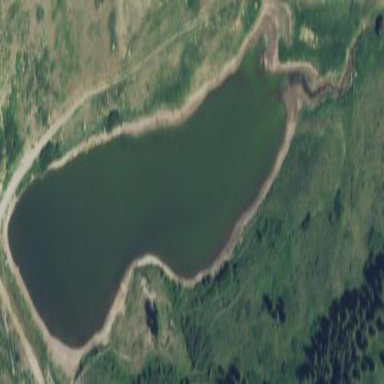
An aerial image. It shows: Reservoir.